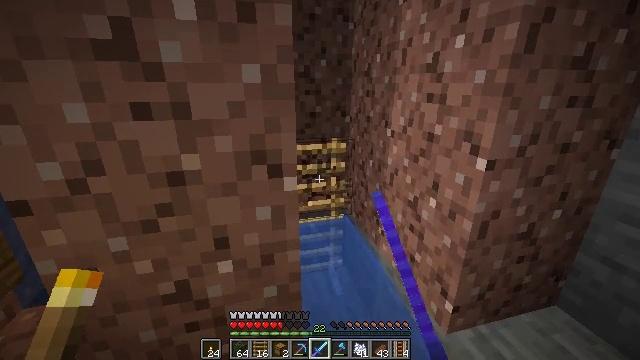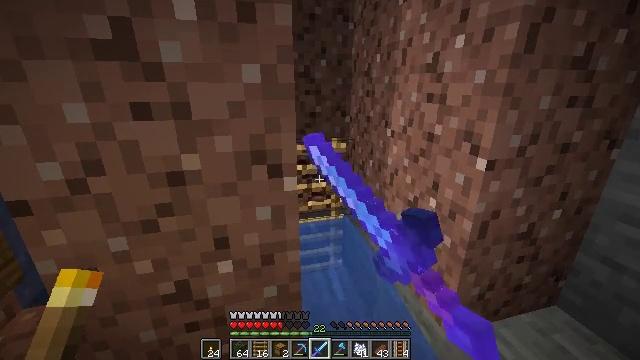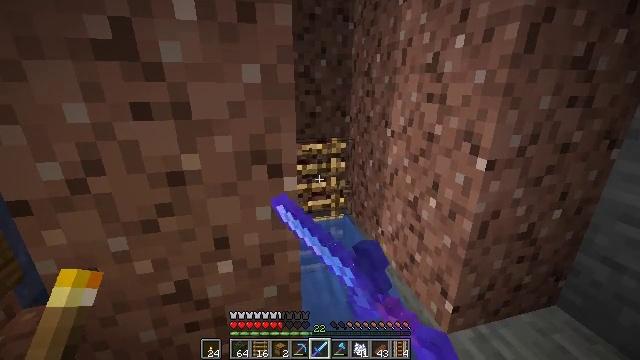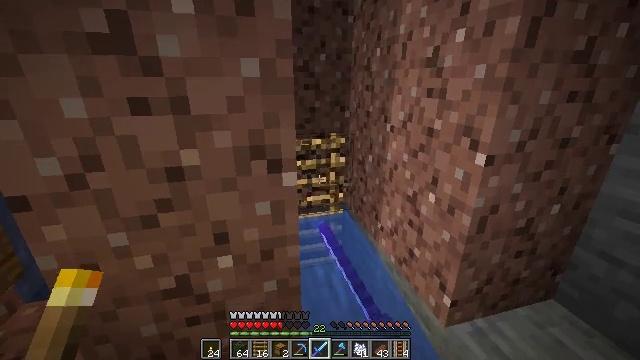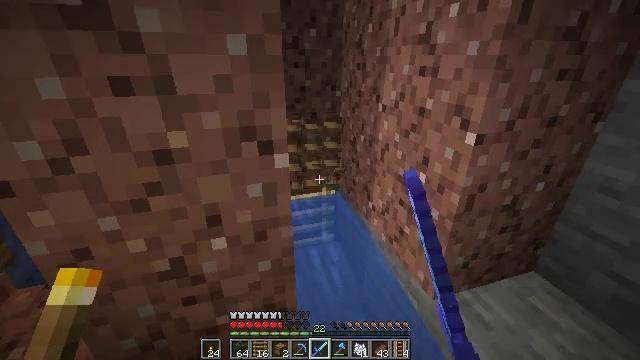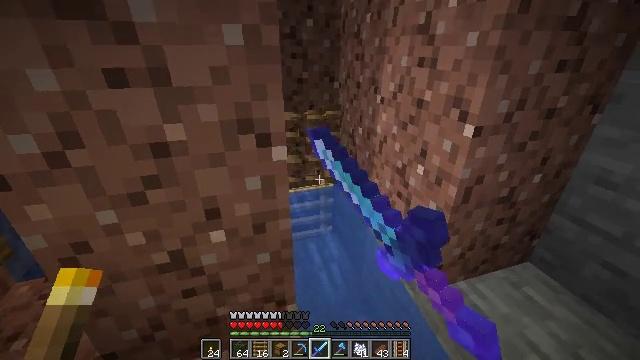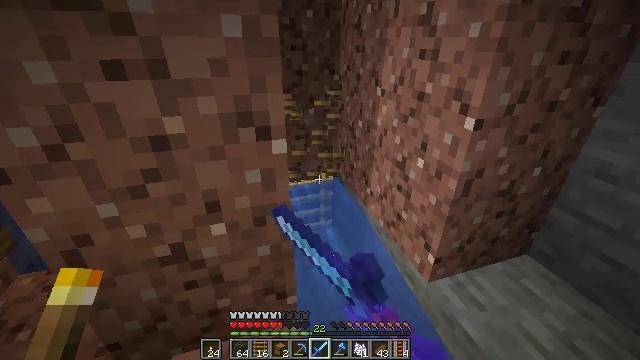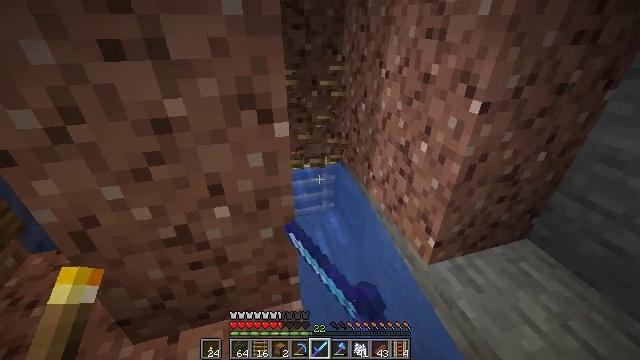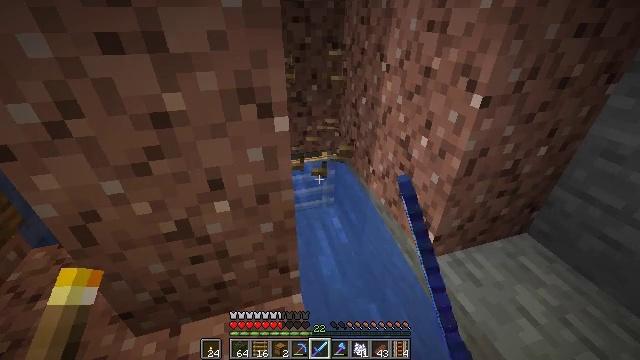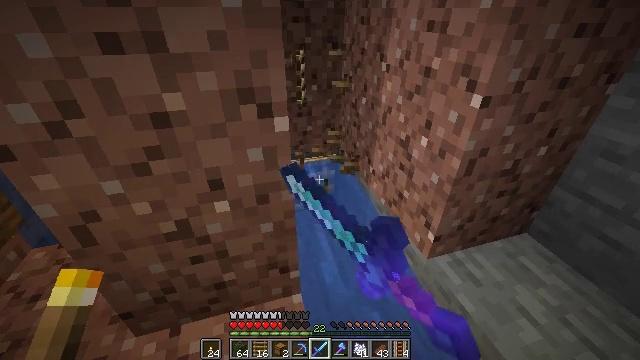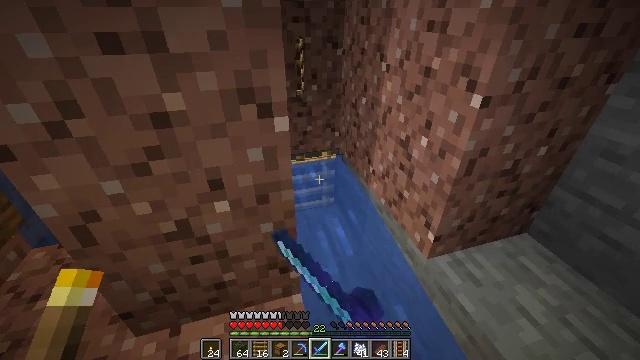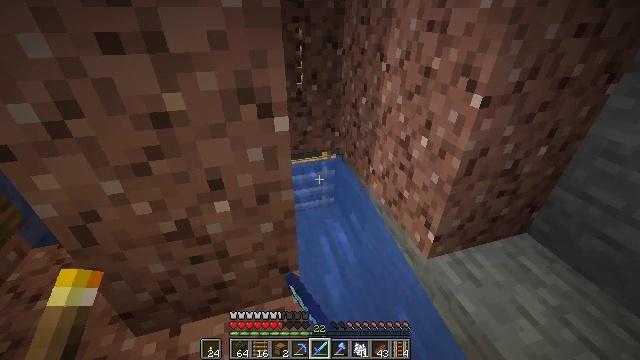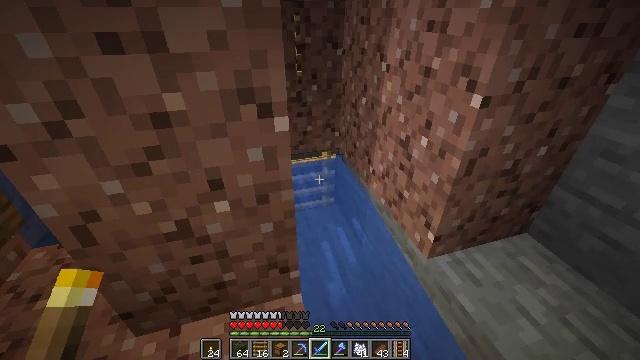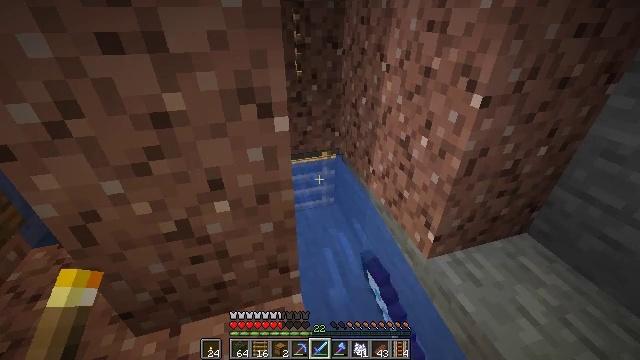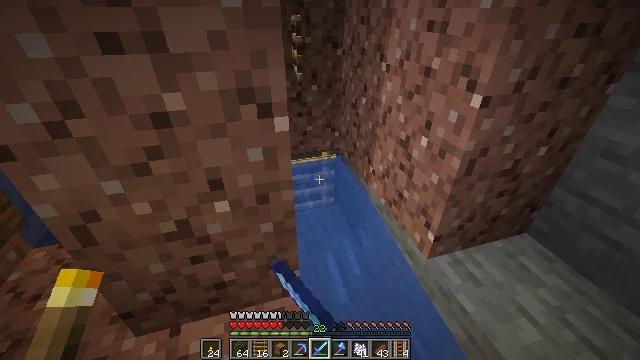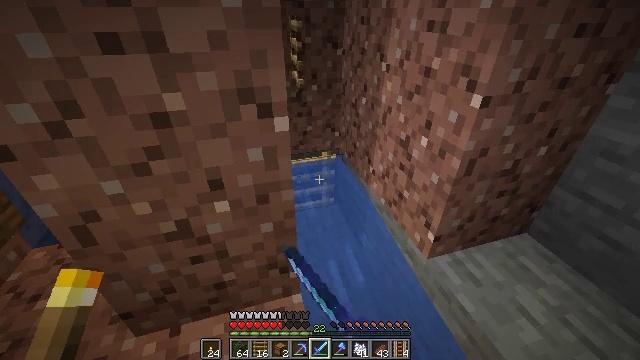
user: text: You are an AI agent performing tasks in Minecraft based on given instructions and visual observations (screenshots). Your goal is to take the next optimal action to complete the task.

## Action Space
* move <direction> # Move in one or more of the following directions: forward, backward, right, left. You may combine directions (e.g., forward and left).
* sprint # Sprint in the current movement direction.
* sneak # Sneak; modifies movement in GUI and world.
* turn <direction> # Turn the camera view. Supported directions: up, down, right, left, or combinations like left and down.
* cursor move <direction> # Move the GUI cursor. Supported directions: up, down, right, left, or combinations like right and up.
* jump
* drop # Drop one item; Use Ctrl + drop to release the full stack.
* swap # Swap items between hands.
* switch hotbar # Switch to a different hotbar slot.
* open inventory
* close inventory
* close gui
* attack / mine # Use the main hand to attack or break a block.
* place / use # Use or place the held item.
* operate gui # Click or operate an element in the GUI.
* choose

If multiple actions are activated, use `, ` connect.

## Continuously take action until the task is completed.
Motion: motion action
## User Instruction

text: Remove the ladder from its position.
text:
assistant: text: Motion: attack / mine
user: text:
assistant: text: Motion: attack / mine
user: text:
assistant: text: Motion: turn down, attack / mine
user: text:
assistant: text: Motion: turn right and down, attack / mine
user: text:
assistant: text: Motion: turn down, attack / mine
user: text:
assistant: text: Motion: turn down, attack / mine
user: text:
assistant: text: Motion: turn down, attack / mine
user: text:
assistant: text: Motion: turn down, attack / mine
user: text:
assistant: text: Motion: attack / mine
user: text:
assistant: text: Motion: attack / mine
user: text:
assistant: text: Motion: attack / mine
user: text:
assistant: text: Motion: attack / mine
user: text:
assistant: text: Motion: attack / mine
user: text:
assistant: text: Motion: attack / mine
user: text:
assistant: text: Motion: attack / mine
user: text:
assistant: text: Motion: attack / mine
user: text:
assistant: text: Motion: attack / mine
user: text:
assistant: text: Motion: attack / mine
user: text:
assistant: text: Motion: attack / mine
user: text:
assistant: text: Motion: attack / mine
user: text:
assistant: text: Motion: attack / mine
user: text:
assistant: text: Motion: attack / mine
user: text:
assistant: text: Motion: attack / mine
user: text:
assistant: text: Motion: attack / mine
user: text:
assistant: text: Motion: attack / mine
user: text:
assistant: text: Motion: attack / mine
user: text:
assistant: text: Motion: attack / mine
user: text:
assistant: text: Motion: attack / mine